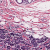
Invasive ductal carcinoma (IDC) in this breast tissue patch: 1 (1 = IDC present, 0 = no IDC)